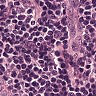
Metastatic tissue present: no